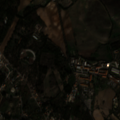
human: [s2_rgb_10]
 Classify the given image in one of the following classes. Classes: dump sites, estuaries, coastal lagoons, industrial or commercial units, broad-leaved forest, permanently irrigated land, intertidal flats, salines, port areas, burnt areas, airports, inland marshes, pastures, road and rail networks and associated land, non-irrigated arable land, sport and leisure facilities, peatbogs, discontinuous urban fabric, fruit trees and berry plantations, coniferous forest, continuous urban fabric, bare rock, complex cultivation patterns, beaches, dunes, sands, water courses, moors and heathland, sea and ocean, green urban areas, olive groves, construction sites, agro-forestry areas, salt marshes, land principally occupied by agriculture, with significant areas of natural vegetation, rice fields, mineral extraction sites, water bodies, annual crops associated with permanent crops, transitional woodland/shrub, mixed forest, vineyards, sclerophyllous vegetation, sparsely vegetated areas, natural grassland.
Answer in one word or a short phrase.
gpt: industrial or commercial units, non-irrigated arable land, vineyards, olive groves, annual crops associated with permanent crops, complex cultivation patterns, land principally occupied by agriculture, with significant areas of natural vegetation, mixed forest, transitional woodland/shrub